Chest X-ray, AP view. Patient: 36 years old, sex F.
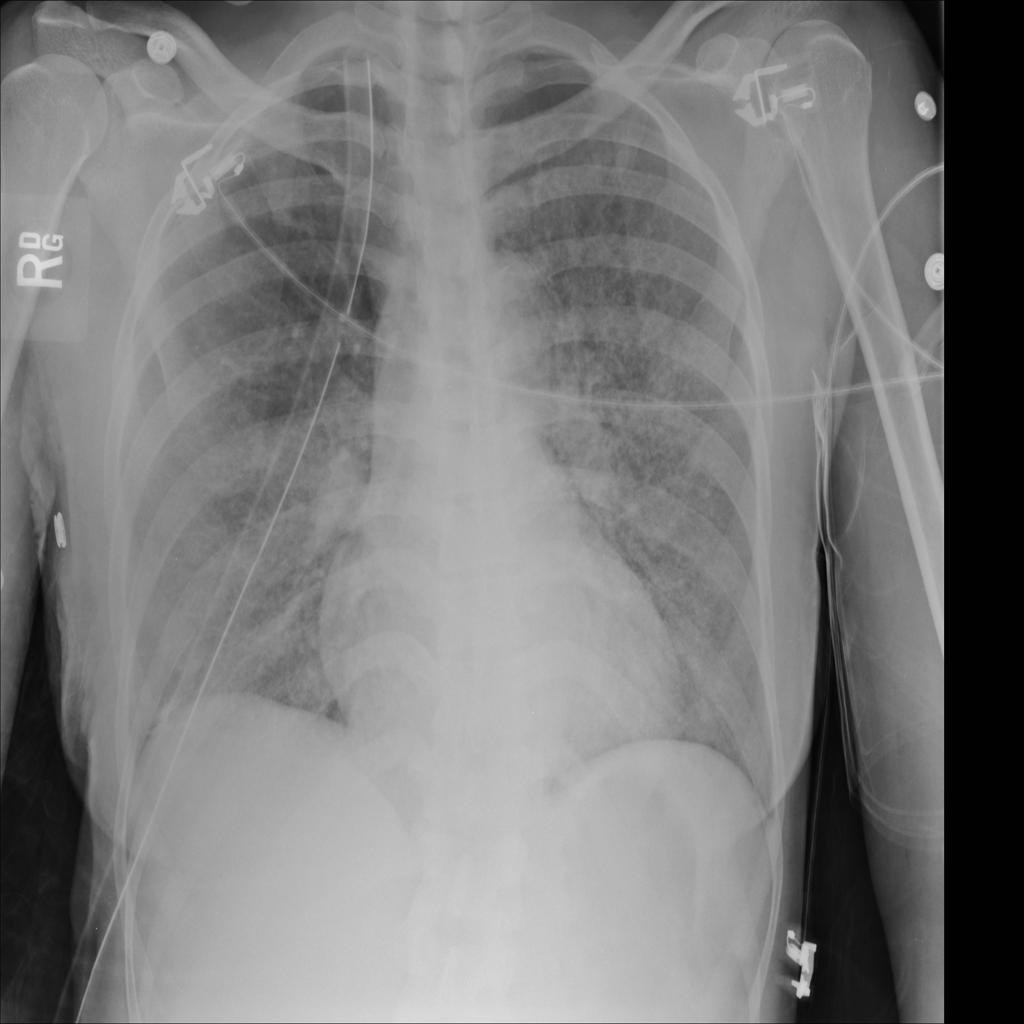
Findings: Infiltration, Pneumothorax